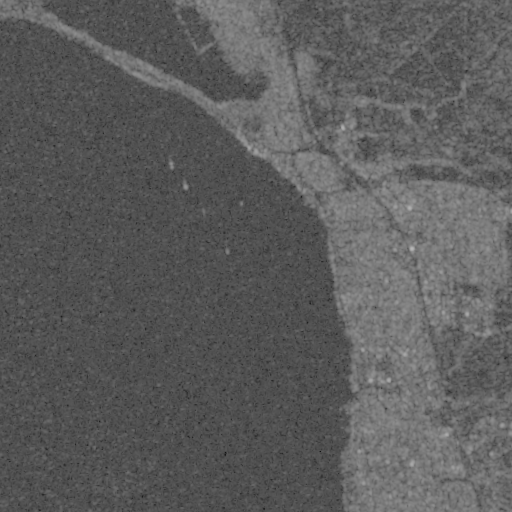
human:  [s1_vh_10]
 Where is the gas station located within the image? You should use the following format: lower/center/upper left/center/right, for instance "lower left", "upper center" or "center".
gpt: The gas station is located in the center right of the image.
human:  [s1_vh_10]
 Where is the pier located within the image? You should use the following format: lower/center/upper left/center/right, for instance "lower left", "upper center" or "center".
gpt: The pier is located in the center of the image.
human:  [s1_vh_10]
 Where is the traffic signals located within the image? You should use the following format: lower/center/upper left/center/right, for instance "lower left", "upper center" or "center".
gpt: The traffic signals is located in the upper center of the image.
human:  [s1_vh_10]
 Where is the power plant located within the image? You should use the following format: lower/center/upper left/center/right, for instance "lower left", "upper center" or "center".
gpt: There is no power plant in the image.

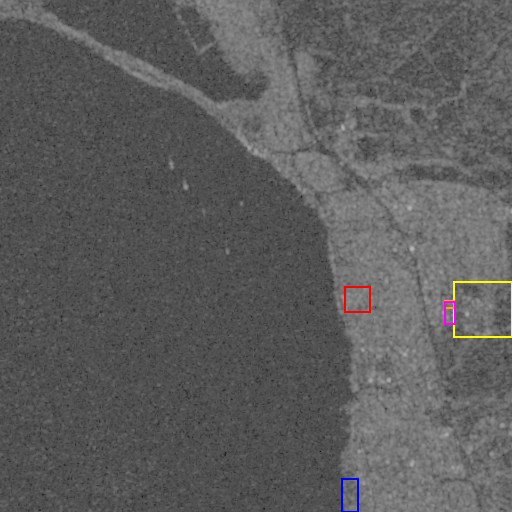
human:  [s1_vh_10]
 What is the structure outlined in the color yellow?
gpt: The structure outlined in yellow is a crop field.
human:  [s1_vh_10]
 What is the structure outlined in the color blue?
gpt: The structure outlined in blue is a park.
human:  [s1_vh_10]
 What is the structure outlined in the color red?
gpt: The structure outlined in red is a parking lot.
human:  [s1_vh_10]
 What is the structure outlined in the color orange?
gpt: The structure outlined in orange is a building.
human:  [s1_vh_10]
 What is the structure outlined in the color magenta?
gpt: The structure outlined in magenta is a building.
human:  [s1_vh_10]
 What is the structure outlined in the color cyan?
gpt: There is no cyan outline.